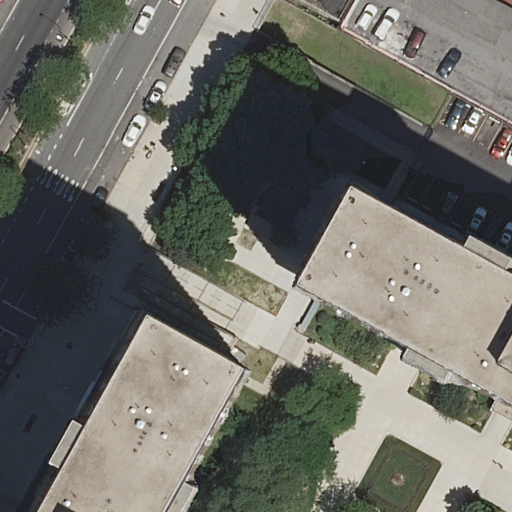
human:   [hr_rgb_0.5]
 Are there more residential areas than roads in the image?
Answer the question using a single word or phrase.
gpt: no

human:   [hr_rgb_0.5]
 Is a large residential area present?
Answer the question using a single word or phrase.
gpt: yes

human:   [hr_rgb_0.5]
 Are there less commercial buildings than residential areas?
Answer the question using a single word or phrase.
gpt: yes

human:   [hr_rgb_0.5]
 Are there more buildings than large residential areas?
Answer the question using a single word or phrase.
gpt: yes

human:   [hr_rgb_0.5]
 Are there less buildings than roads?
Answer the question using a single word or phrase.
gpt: no

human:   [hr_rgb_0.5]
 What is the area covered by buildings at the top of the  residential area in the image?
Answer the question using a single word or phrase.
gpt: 4316m2

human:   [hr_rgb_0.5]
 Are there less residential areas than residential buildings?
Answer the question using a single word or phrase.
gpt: yes

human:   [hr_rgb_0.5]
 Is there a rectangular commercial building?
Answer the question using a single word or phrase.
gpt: no

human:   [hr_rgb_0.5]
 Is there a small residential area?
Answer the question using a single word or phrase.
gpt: no

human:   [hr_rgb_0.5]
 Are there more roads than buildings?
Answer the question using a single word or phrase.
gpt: no

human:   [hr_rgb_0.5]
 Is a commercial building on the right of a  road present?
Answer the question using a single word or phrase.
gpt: no

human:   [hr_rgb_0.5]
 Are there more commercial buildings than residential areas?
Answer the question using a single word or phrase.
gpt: no

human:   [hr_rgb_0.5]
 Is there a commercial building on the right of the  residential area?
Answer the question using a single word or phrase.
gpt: no

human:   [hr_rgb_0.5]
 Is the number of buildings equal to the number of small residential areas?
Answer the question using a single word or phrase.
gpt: no

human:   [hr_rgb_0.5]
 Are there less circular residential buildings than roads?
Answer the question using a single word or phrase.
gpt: yes

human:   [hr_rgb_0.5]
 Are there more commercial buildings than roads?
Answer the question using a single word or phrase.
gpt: no

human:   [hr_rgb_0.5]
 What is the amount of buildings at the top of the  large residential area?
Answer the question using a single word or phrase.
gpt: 3

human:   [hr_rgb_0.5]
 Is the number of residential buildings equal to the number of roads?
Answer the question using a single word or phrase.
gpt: no

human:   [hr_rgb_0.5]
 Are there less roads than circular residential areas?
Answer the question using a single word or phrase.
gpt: no

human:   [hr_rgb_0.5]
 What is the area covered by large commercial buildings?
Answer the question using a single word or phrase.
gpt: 0m2

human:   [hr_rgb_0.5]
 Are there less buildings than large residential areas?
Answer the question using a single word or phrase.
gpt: no

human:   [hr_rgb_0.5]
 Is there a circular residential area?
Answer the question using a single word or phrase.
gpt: no

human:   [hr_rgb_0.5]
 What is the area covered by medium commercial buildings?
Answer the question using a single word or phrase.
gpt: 0m2

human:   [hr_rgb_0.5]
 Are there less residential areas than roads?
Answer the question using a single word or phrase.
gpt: yes

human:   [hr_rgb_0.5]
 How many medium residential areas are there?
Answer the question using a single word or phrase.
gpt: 0

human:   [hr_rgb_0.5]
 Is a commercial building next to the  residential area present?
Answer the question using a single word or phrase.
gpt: no

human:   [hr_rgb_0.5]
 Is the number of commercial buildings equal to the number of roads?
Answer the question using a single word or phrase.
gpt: no

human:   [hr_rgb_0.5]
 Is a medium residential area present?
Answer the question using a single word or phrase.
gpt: no

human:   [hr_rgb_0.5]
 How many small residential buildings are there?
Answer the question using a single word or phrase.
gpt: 1

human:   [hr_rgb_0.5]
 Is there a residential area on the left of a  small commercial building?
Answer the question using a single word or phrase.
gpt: no

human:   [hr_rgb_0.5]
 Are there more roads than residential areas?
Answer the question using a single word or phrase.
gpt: yes

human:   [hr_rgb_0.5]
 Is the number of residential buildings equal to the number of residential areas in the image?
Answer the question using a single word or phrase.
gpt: no

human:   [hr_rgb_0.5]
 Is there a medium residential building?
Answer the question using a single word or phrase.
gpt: yes

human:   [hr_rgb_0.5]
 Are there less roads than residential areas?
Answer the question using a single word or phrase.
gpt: no

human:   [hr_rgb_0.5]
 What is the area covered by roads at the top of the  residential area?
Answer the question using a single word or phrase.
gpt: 0m2

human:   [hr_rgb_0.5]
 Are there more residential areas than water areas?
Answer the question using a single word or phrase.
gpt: yes